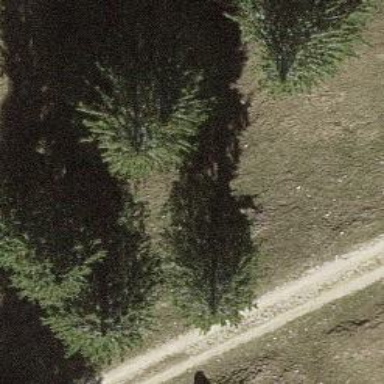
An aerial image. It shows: Beautiful tree in nature.